Chest X-ray:
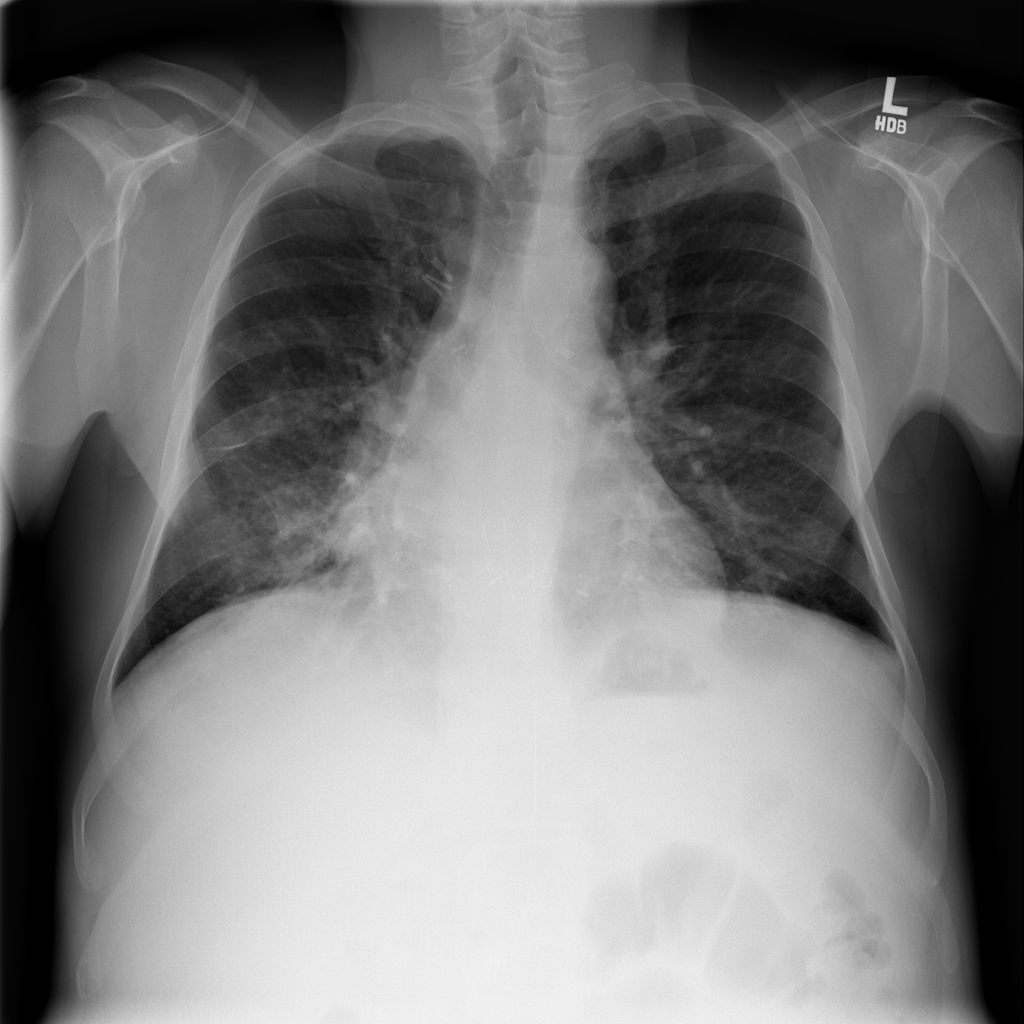
Findings: Consolidation, Fibrosis, Emphysema
No abnormal finding: no